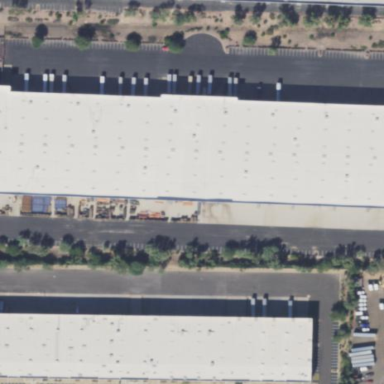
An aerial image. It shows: Warehouse.